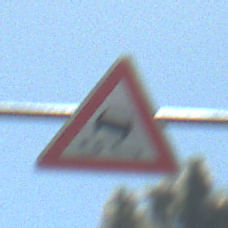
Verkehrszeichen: SchleuderOderRutschgefahr
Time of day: Midday
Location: Outdoor (Special)
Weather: PartlyCloudy
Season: NotSpecified
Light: Natural